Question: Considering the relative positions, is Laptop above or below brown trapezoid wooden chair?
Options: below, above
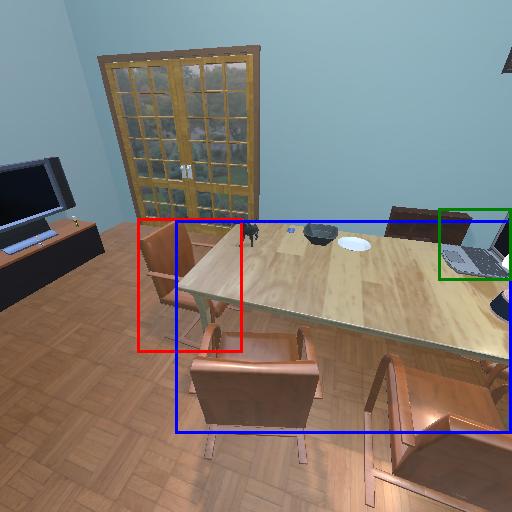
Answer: below